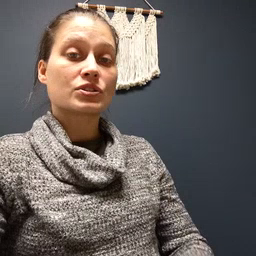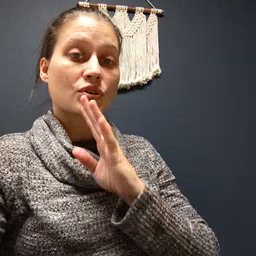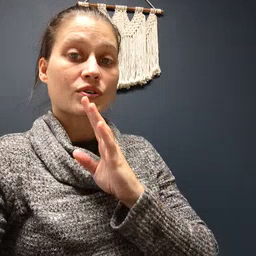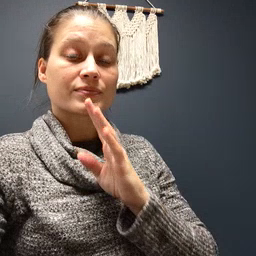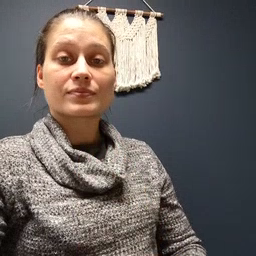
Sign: talk